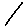
Label: line